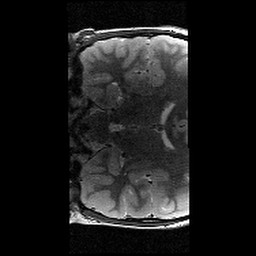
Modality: T2w
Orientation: coronal
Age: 12
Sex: male
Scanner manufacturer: siemens
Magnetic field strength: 3 T
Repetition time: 8.46 s
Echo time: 0.067 s